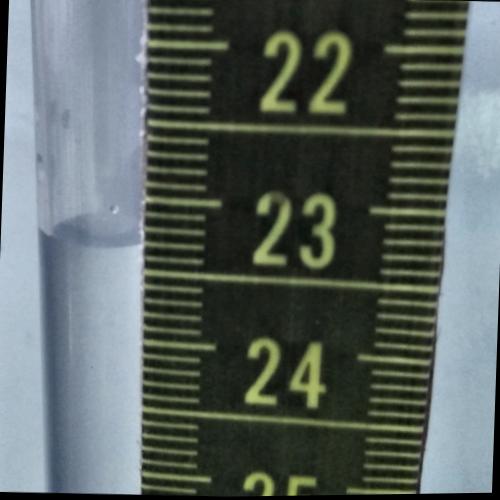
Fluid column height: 23.3 cm